Interaction volume radius: 10 \u00c5
Interaction volume height: 10 \u00c5
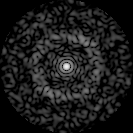
Disorder parameter: 0.8273